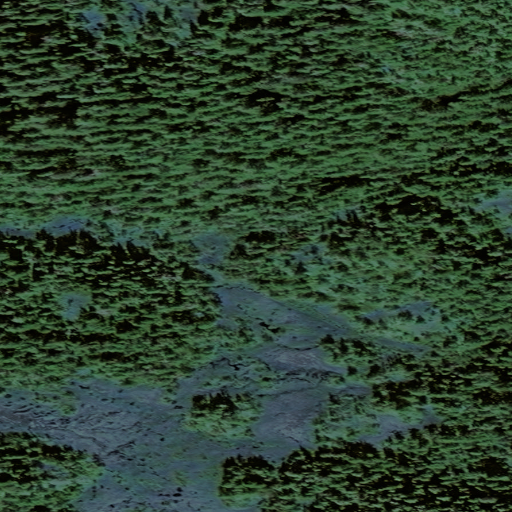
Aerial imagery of island in Alaska named Olsen Island containing only unknown